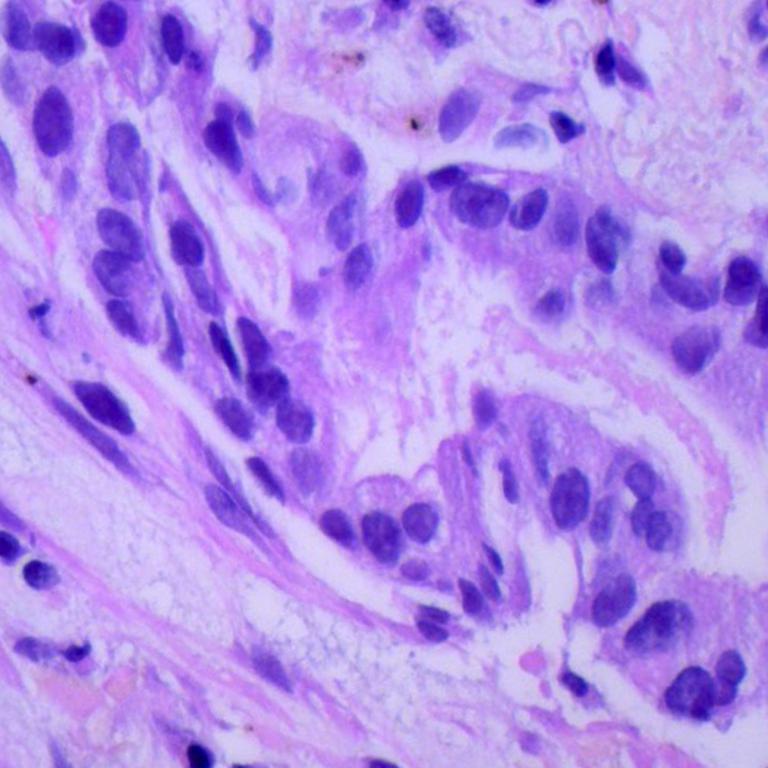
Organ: lung
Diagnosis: adenocarcinomas